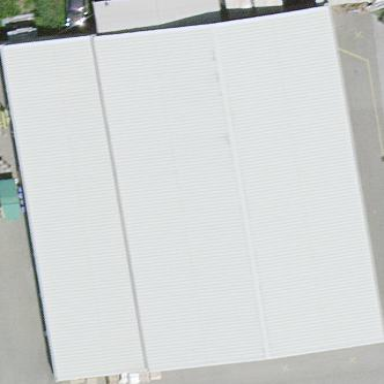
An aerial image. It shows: Industrial building.